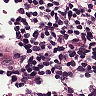
Metastatic tissue present: no